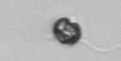
Label: Dinophyceae